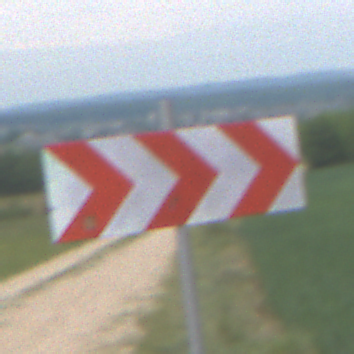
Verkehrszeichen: RichtungstafelnInKurvenGrossLinks
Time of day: Midday
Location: Outdoor (RoadRail)
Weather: PartlyCloudy
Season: NotSpecified
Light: Natural